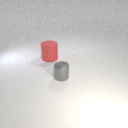
small gray metal cylinder to the right of large red rubber cylinder